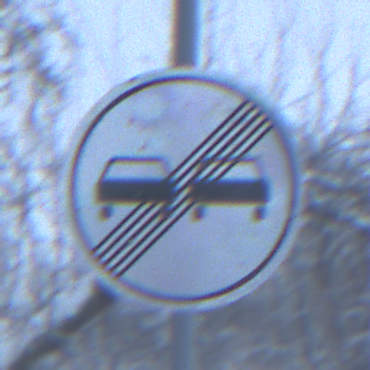
Verkehrszeichen: EndeUeberholverbot
Umgebung: Outdoor, Nature
Tageszeit: Midday
Wetter: Overcast
Licht: Natural
Jahreszeit: Winter
Kontrast: LowContrast